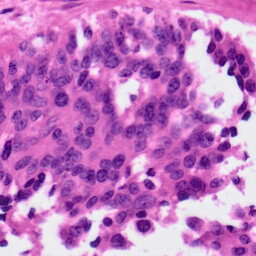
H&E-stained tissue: Ovarian